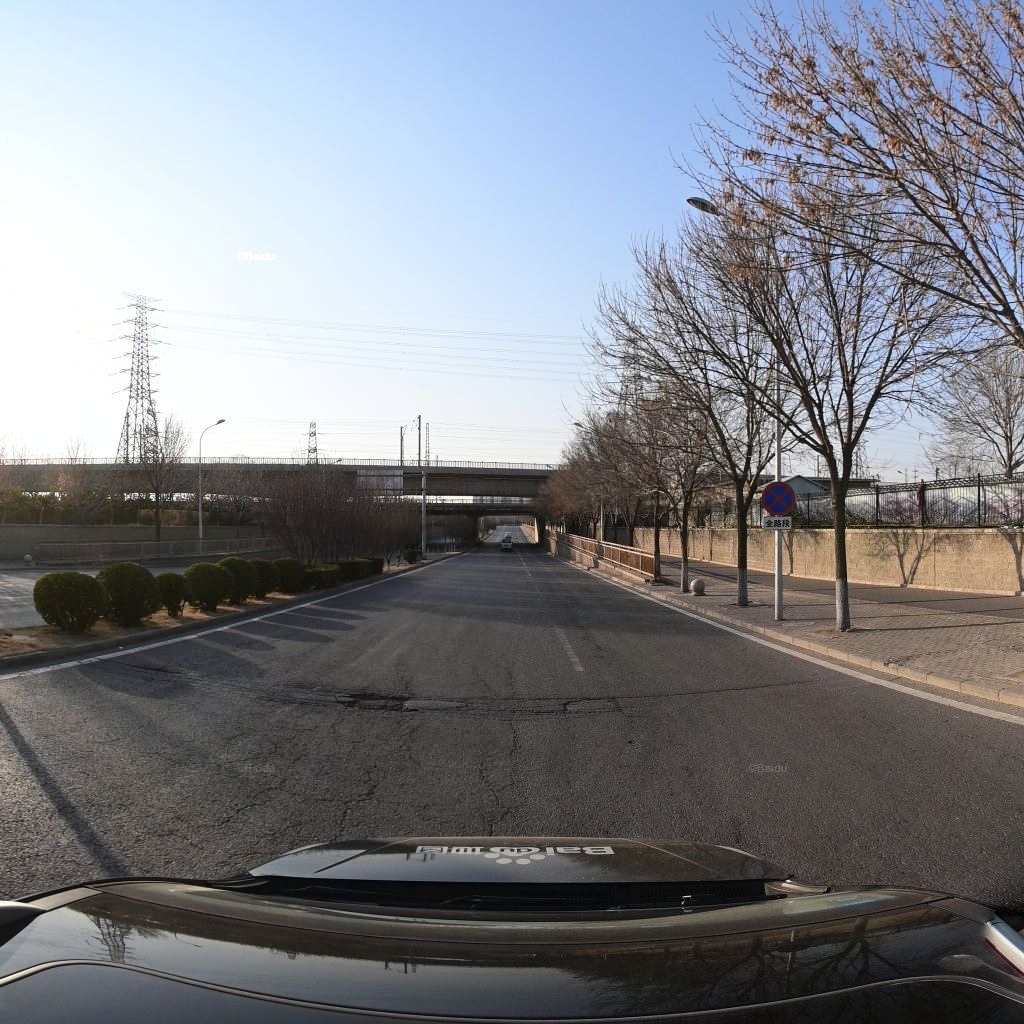
Region: Fengtai
Road damage annotations: alligator crack, pothole, transverse crack